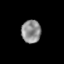
Tissue: skin
Cell type: Epithelial cells
Senescence score: 0.1697
Nuclear area (px): 438
Mean DAPI intensity: 142.368